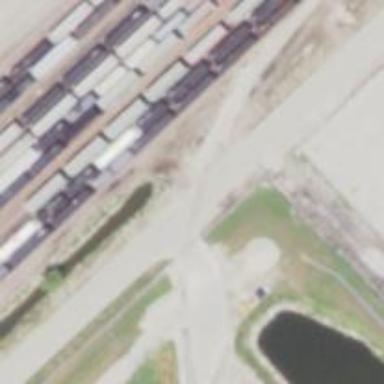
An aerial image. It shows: Railway level crossing.